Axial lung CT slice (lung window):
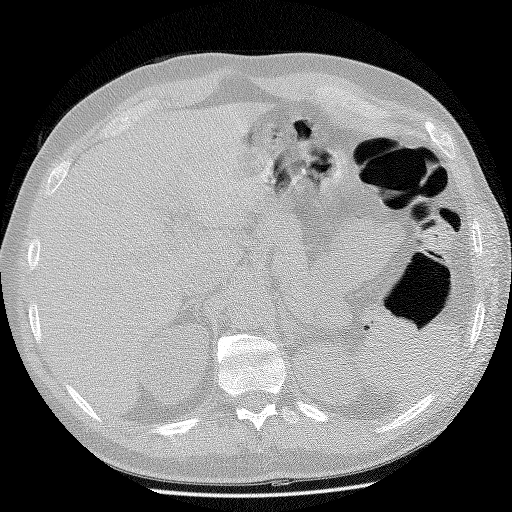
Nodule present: no